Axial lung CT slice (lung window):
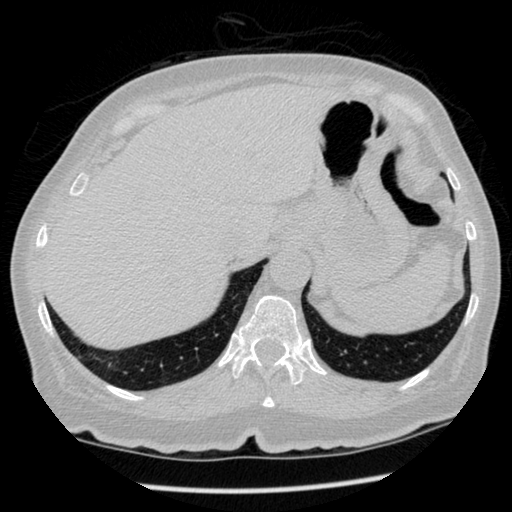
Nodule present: no